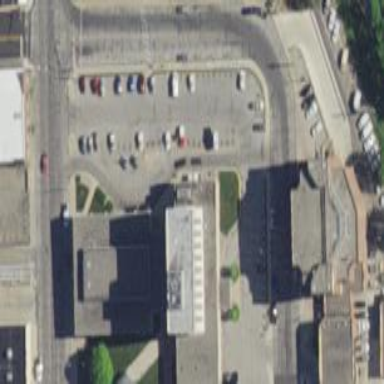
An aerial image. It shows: Civic building.